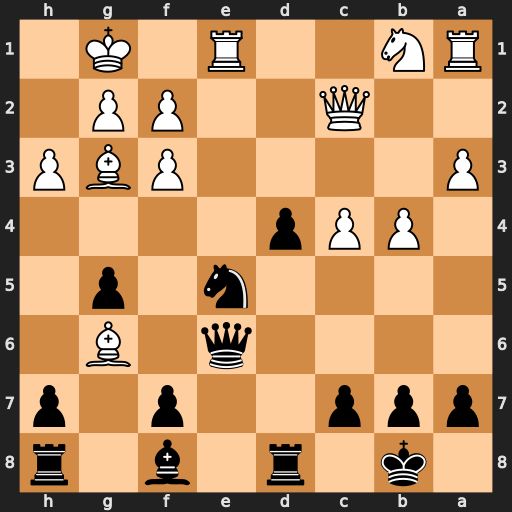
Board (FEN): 1k1r1b1r/ppp2p1p/4q1B1/4n1p1/1PPp4/P4PBP/2Q2PP1/RN2R1K1
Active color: b
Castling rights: -
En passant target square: -
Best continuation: Nxf3+ gxf3 Qxe1+